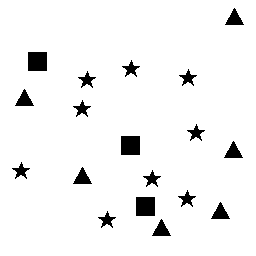
Squares: 3
Triangles: 6
Stars: 9
Total shapes: 18